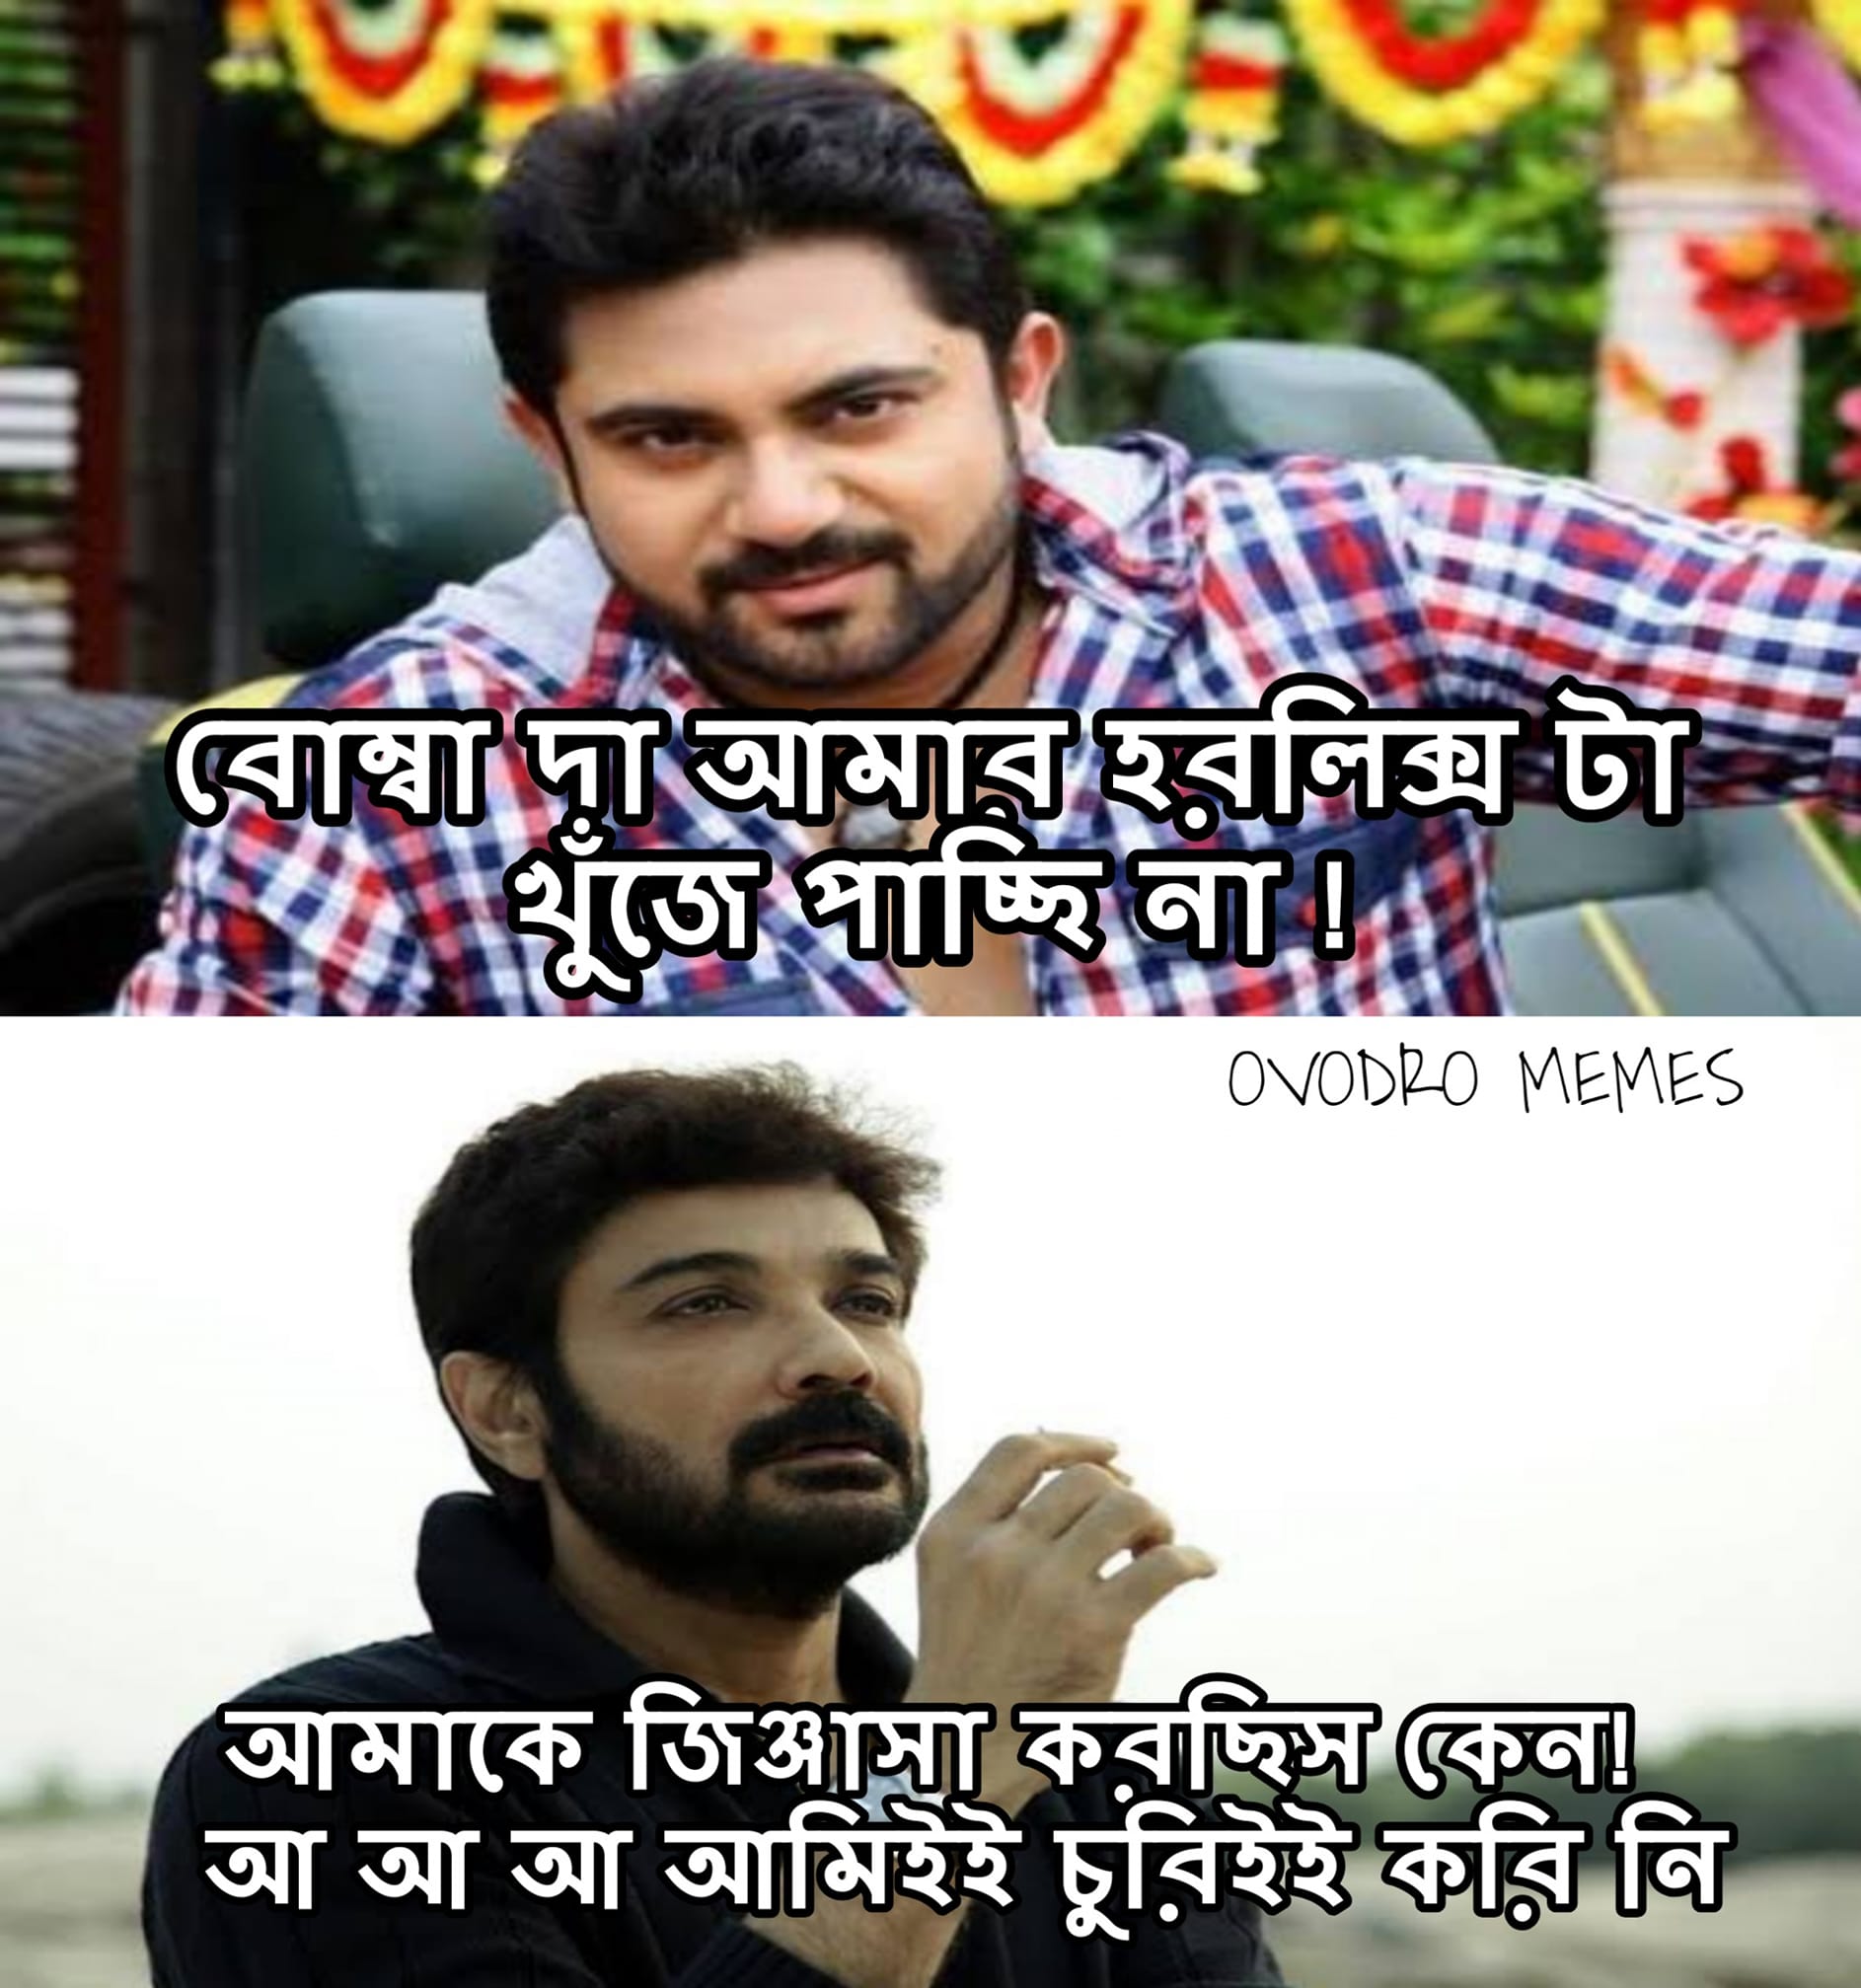
Caption: বোম্বা দা আমার হরলিক্স টা খুজে পাচ্ছি না  !     আমাকে জিজ্ঞাসা করছিস কেন !   আ আ আ আমিইই চুরিইই করি নি
Label: non-hate